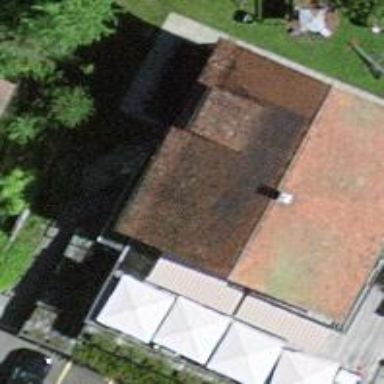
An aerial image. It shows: Restaurant.